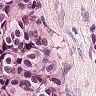
Metastatic tissue present: yes